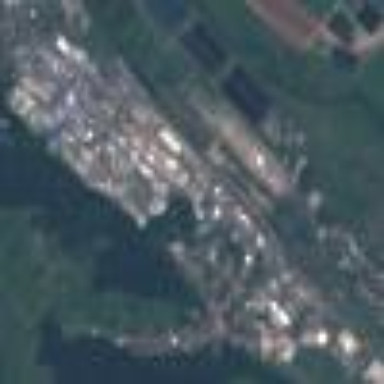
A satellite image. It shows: Industrial area.